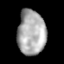
Tissue: lung
Cell type: T cells
Senescence score: 0.1911
Nuclear area (px): 1232
Mean DAPI intensity: 170.942